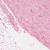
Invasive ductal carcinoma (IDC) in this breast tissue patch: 0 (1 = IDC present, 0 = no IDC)